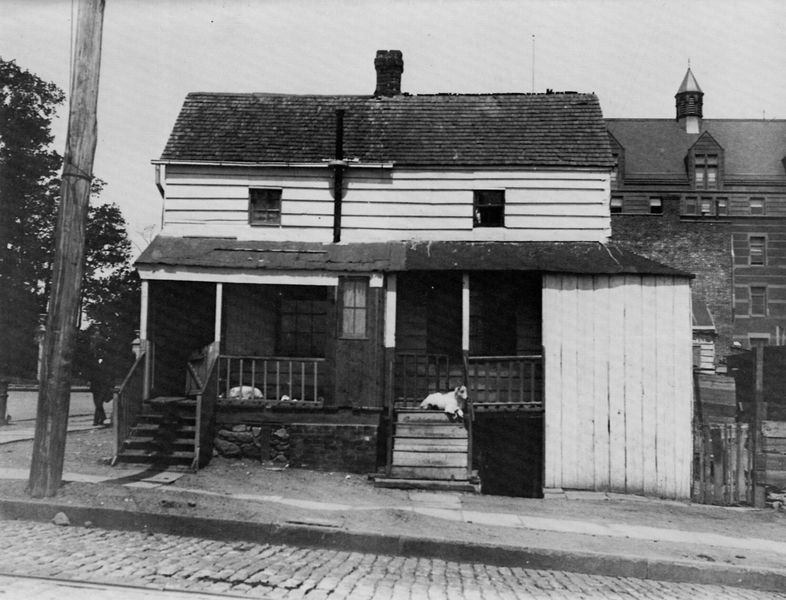
Titel: Kleines Haus bei der 120th Street
Künstler: Amerikanischer Photograph
Schlagwörter: baum, berg, blätter, himmel, laub, mann, schatten, weiß, bäume, fenster, grau, holz, licht, schwarz, strasse, dach, haus, hund, tier, tiere, weg, architektur, mensch, stein, hügel, brüstung, gitter, schräg, dachziegel, kamin, kamine, schornstein, turm, ecke, liegen, fassade, pflaster, mast, abhang, hang, treppe, treppen, geländer, stufen, anbau, foto, fotografie, photographie, eingang, veranda, bürgersteig, gehsteig, passant, türmchen, kreuzung, mauerwerk, gehweg, schwarzweiß, bordstein, photo, strassen, schräge, gaube, aufnahme, holzhaus, aufstieg, dachrinne, baracke, satteldach, verschalung, flaster, gebäude4, schiefe, stufens, verranda, verrande